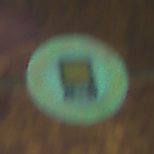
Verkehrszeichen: VerbotKennzeichnungspflichtigeKraftfahrzeugeGefaehrlicheGueter
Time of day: Night
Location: Outdoor (Urban)
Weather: PartlyCloudy
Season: NotSpecified
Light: Artificial